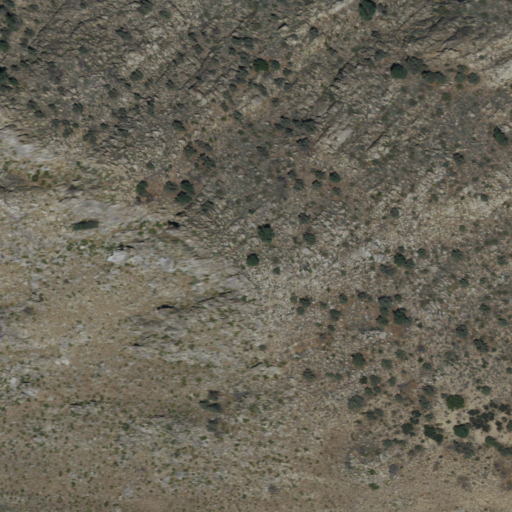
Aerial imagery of mountain in California named Onyx Peak containing only shrub